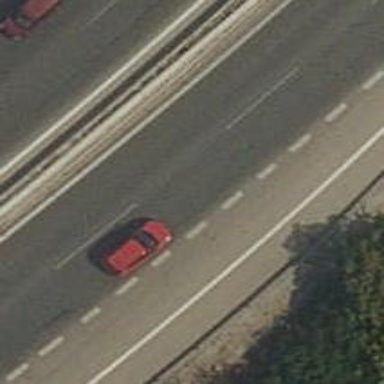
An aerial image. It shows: Primary highway.